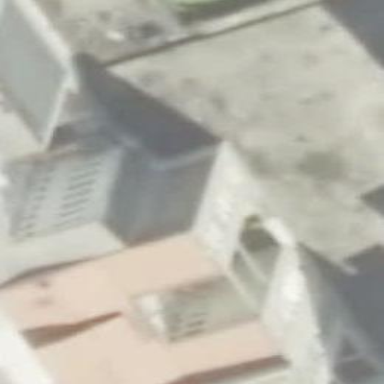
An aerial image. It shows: Part of building.